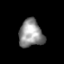
Tissue: lung
Cell type: Endothelial cells
Senescence score: 0.2047
Nuclear area (px): 647
Mean DAPI intensity: 145.292